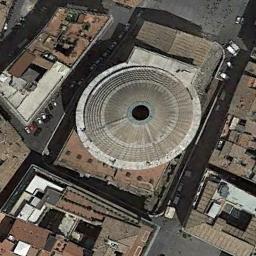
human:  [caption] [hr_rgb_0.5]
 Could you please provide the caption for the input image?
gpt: There is a church with a circular roof .

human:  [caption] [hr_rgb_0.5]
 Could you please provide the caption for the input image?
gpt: The church with a circular dome is surrounded by other buildings .

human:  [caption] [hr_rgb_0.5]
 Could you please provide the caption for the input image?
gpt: This is a castellated church with a round building on the right .

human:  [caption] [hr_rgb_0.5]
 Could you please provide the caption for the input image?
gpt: A cathedral with a brown roof  The main house in the middle of the church has a white round roof  There are many trees and parked vehicles around the church .

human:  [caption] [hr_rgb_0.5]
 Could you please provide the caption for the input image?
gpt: There are numerous buildings next to the church .